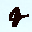
Label: 4